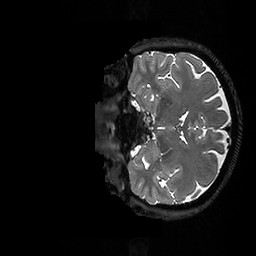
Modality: T2w
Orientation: coronal
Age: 46
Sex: female
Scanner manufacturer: ge
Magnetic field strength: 3 T
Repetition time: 3.202 s
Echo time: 0.0669 s